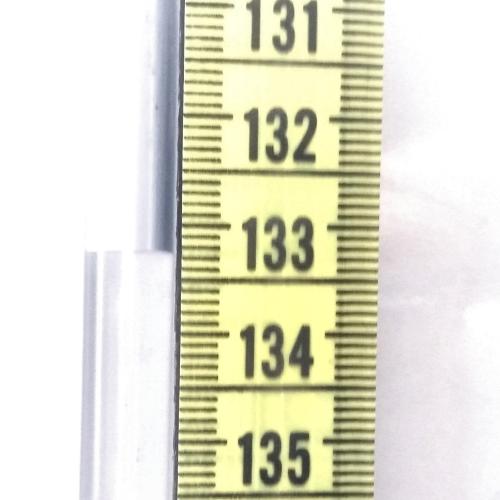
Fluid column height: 133.3 cm